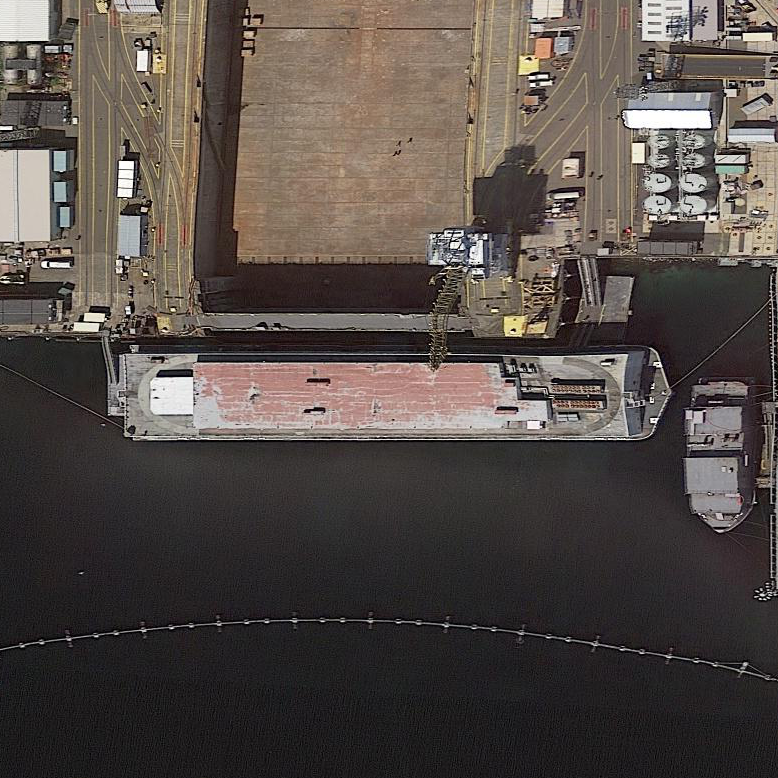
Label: civil